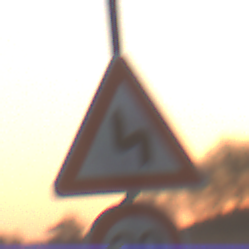
Verkehrszeichen: DoppelkurveZunaechstLinks
Zusatzzeichen unten: Geschwindigkeit30
Umgebung: Outdoor, Nature
Tageszeit: SunriseSunset
Wetter: Clear
Licht: Natural
Jahreszeit: Winter
Kontrast: LowContrast